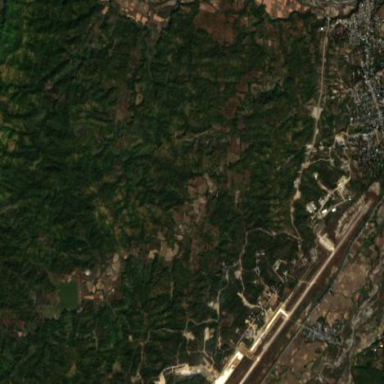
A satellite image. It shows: Area designated as runway within airport.